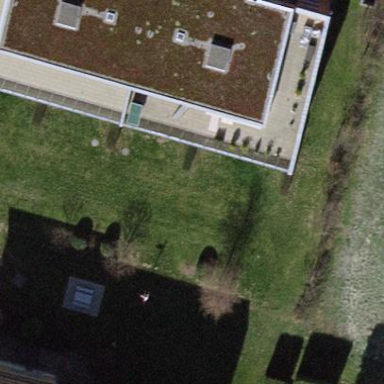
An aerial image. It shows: Terrace building.